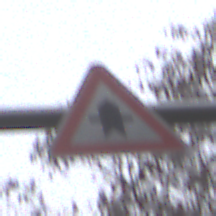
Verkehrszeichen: Vorfahrt
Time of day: Midday
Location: Outdoor (Nature)
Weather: Overcast
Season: Autumn
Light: Natural